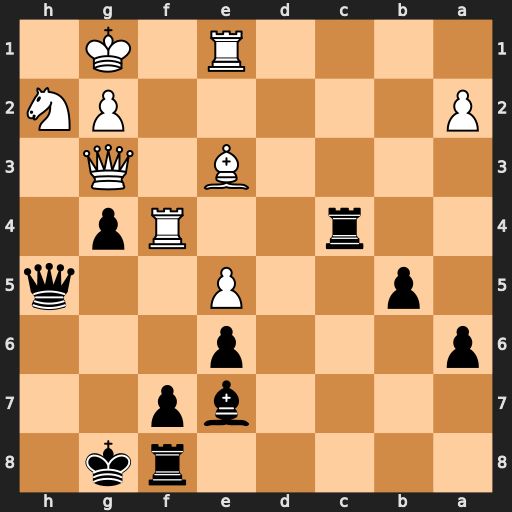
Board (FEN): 5rk1/4bp2/p3p3/1p2P2q/2r2Rp1/4B1Q1/P5PN/4R1K1
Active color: b
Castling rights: -
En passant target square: -
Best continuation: Bh4 Nxg4 Bxg3 Nf6+ Kh8